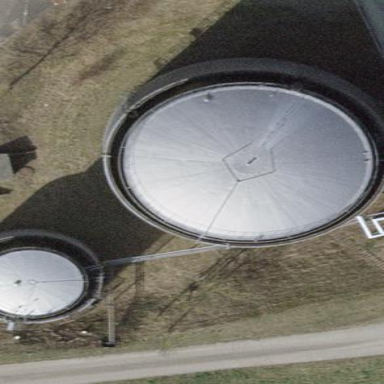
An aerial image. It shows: Building with storage tank.